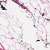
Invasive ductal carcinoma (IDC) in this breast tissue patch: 0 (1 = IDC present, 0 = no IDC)